Question: All,
I have a vertical scrolling view on an VC in Xcode Interface builder. I am putting another UIScrollView in it , which again is vertical scrolling.

So I have a container view in my UIScrollView and that goes to an external VC with a ScrollView and then a UILabel.
The UILabel does not scroll and I have set all the constraints - so they are all correct and blue.
Can anyone advise ?
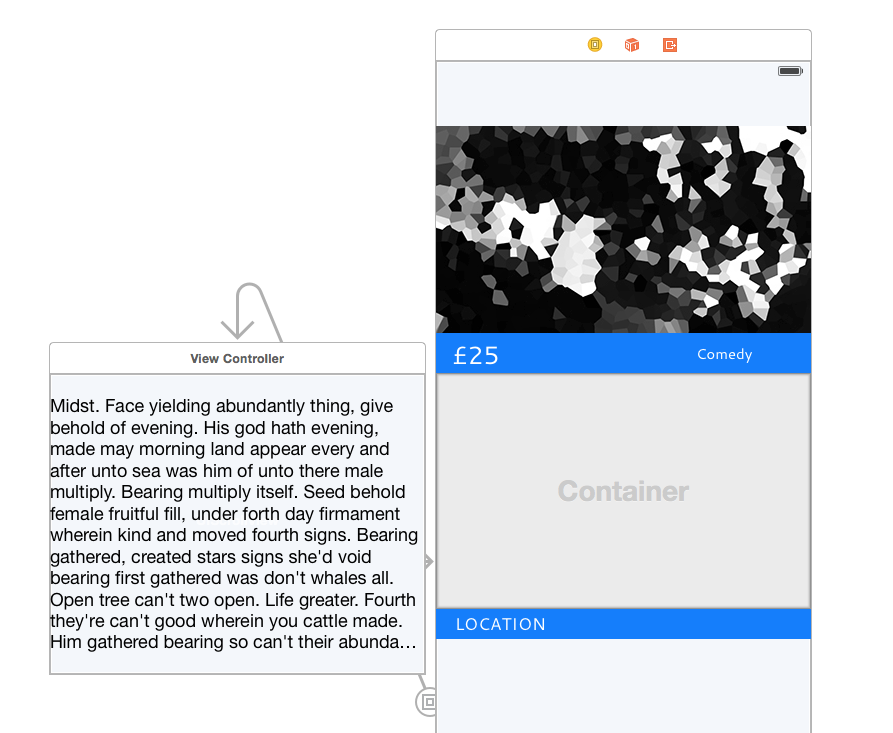
Answer: If you want a UIScrollView to scroll, it needs to have a reason to. If you put a label in a UIScrollView and that label can be seen entirely without having to scroll, the UIScrollView will not have scrolling enabled (since there would be no reason to, logically).
All you have to do is ensure that whatever the content is of the scrollView is larger than the original frame of the scrollView.

The scrollView ends where the top arrow is pointing, but I have stretched the textView beyond the end of the scrollView (bottom arrow).
And again with the scrollView within the scrollView:

They both scroll correctly this way, wihtout adding any code, or constraints.